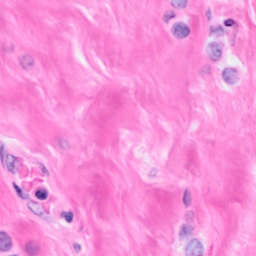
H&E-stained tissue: Breast